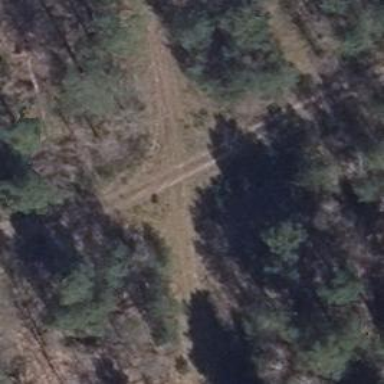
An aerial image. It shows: Track road with earth surface.